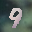
Label: 9